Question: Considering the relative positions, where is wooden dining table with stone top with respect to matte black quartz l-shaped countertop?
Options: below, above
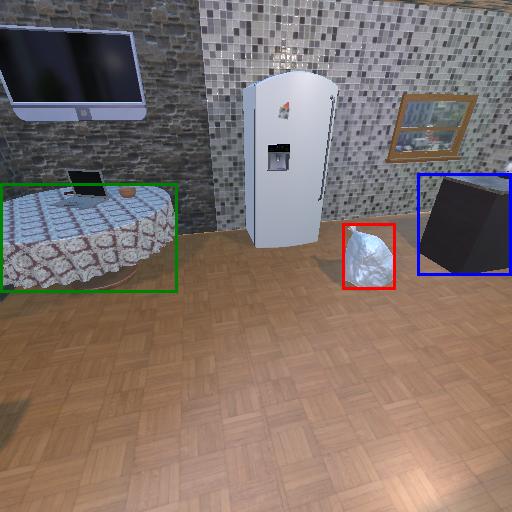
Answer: below